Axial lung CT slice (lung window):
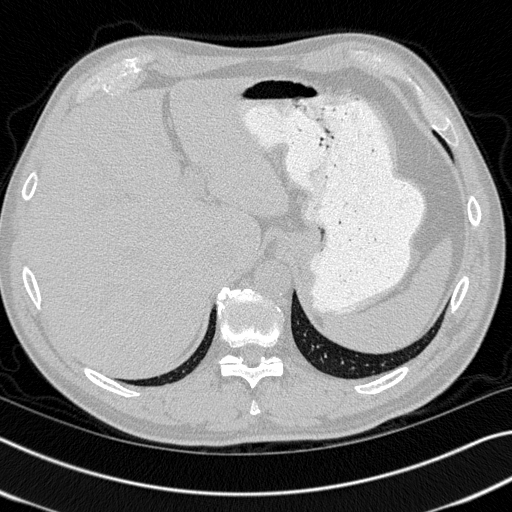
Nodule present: no